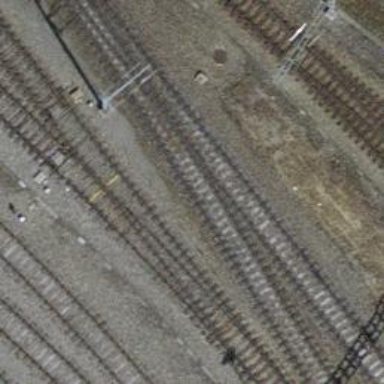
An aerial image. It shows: Rail yard with electrified rails and single track.